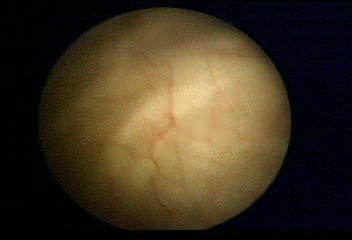
Modality: WLC
Class: Normal mucosa
Bladder cancer association: No